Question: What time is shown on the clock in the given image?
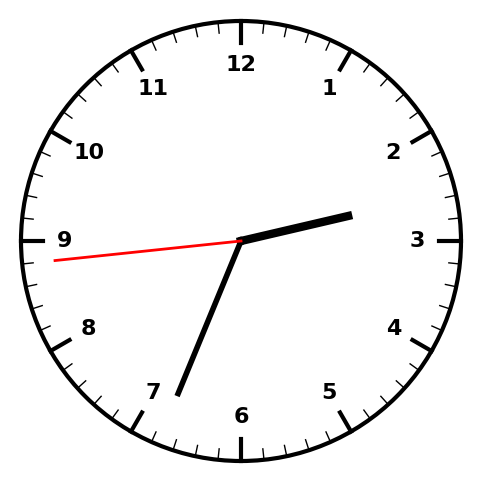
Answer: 02:33:44